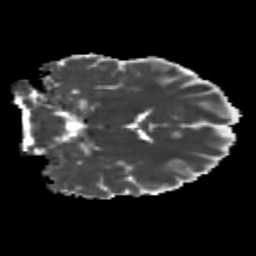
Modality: MD
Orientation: coronal
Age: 21
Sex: male
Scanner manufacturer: siemens
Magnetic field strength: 3 T
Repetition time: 3.5 s
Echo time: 0.104 s